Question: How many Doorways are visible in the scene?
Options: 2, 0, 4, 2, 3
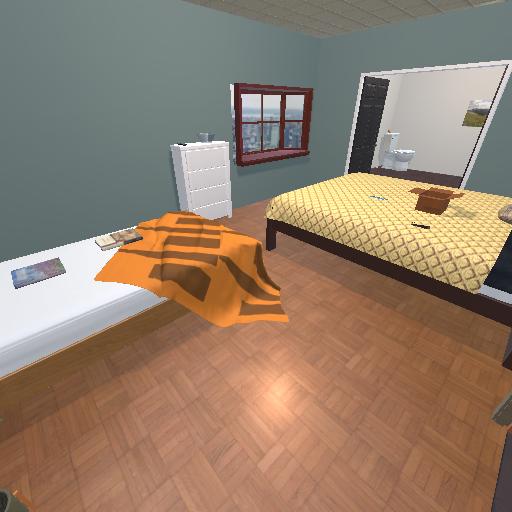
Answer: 2